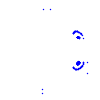
Particle: electron